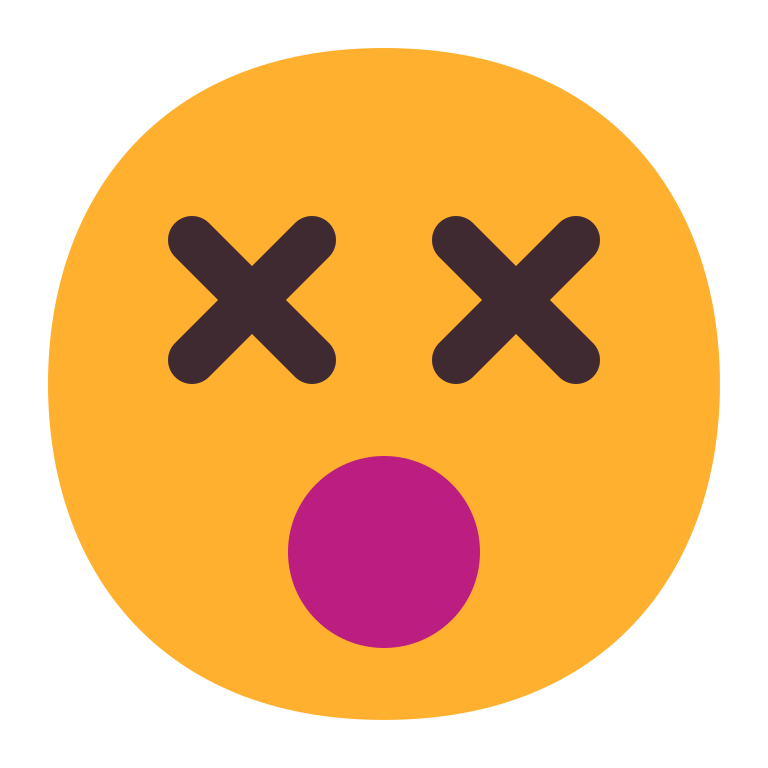
knocked out face flat